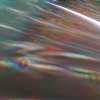
Label: sunburn